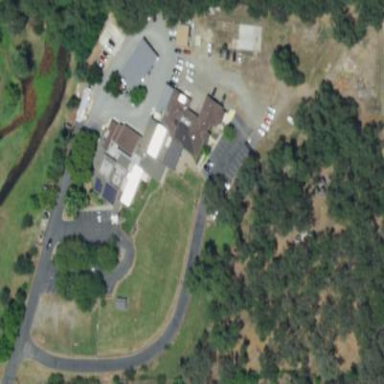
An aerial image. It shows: Veterinary facility.